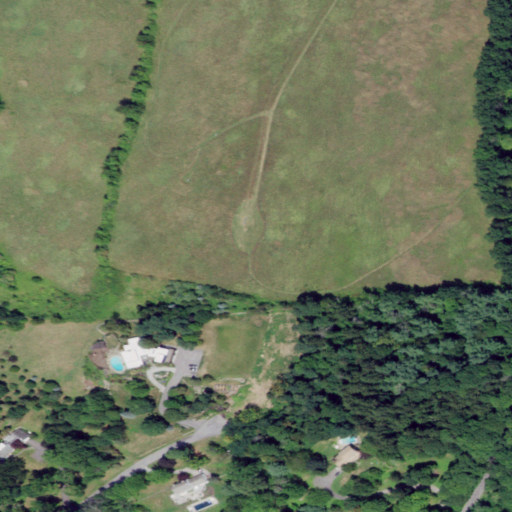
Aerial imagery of mountain in New York named Berger Hill containing pasture, deciduous forest, mixed forest, evergreen forest, open development, low intensity development, and medium intensity development